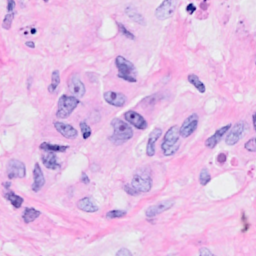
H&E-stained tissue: Breast